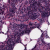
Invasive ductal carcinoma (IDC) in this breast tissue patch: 0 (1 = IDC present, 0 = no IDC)